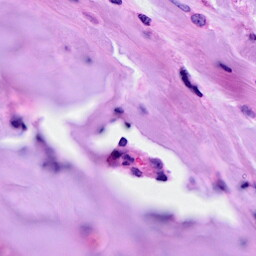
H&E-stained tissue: Breast